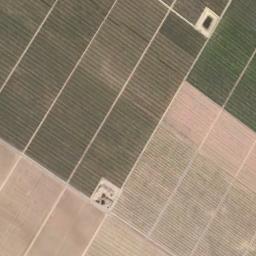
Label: rectangular_farmland